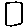
Label: square